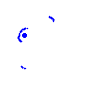
Particle: pion